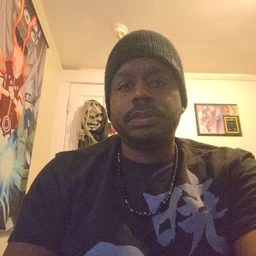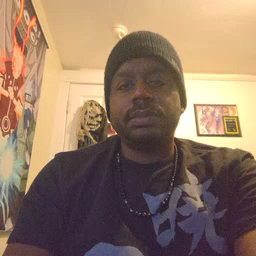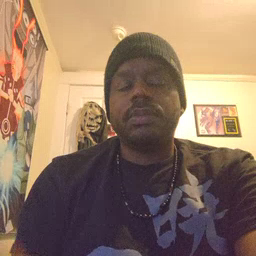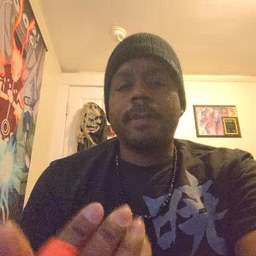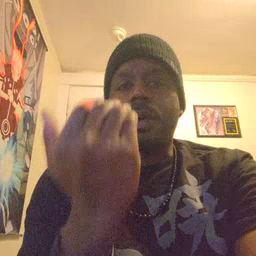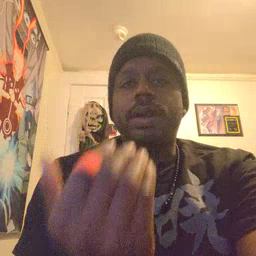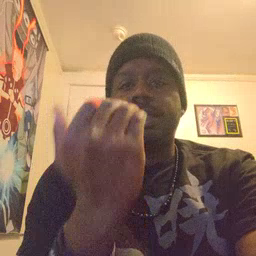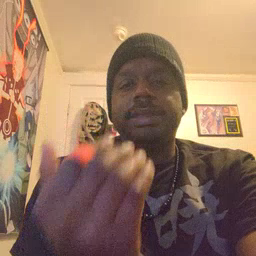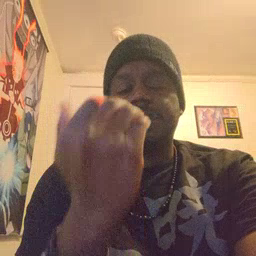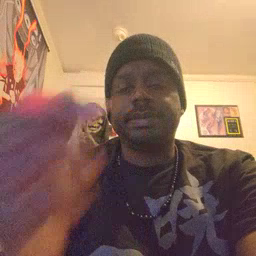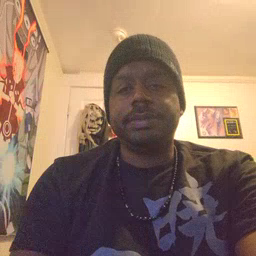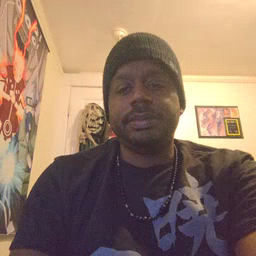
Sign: morning